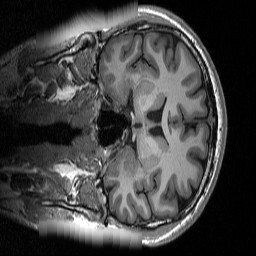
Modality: T1w
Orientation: coronal